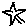
Label: star